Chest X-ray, PA view. Patient: 45 years old, sex M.
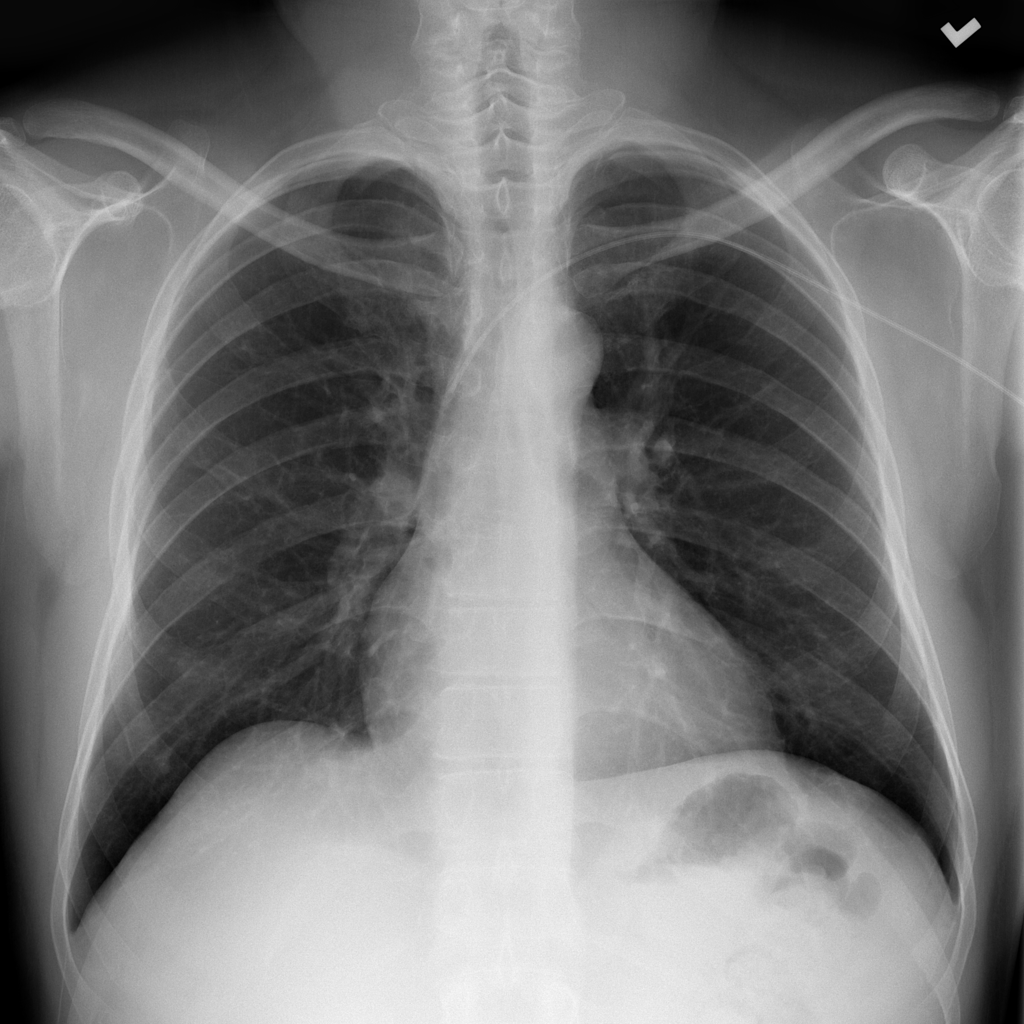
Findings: No Finding